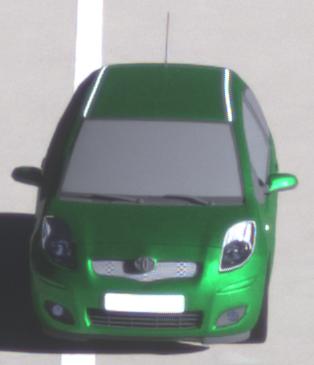
Make: Toyota
Model: Yaris 1.0
Detailed model: Yaris (XP13)
Model produced from: 2011/10
Model produced until: 2014/08
Doors: 3
Color: green
Road condition: dry road
Daytime: morning or afternoon
Contrast: high contrast